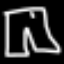
Label: pants